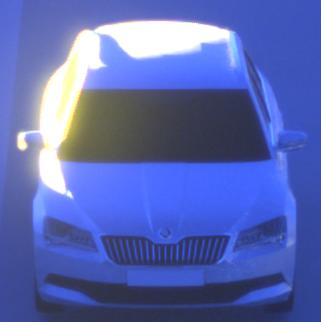
Make: Skoda
Model: Superb Combi 1.4 TSI
Detailed model: Superb (III) Combi
Model produced from: 2015/09
Model produced until: 2018/06
Doors: 5
Color: white
Road condition: dry road
Daytime: sunrise or sunset
Contrast: high contrast